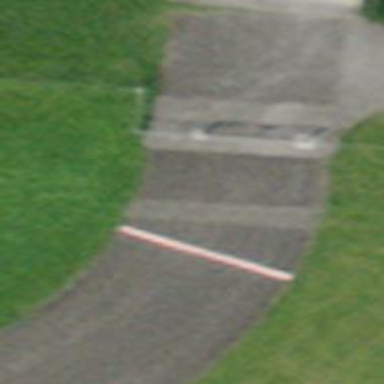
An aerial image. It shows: Gate within chain link fence.